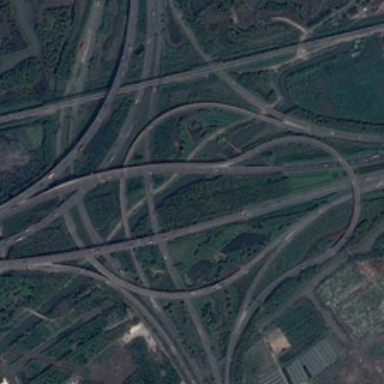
Many green trees are around a complicated viaduct near a river .